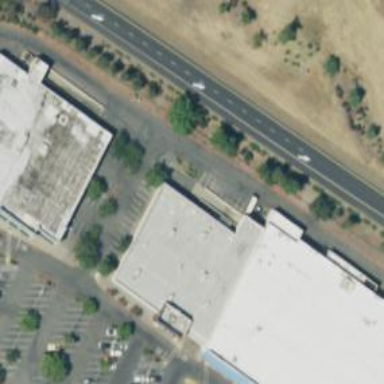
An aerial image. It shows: Building.